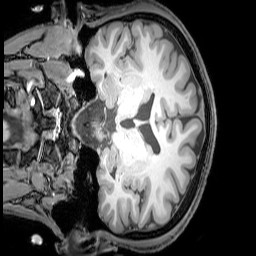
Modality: T1w
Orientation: coronal
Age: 24
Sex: male
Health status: healthy
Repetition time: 0.081 s
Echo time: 0.037 s